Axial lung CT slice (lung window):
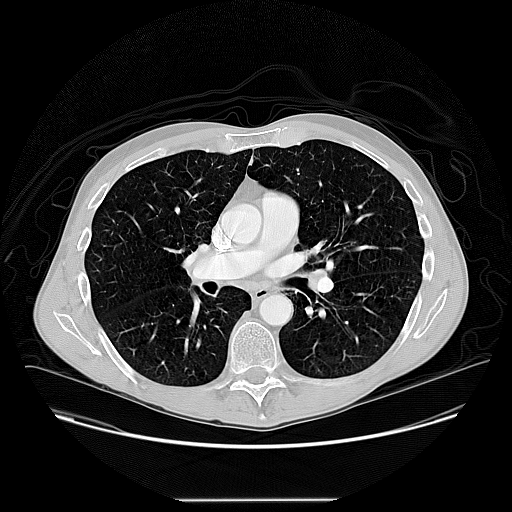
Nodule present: no